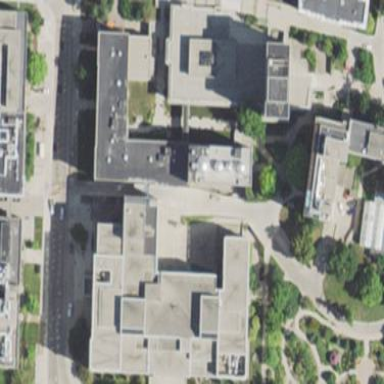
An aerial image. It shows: View of university building.